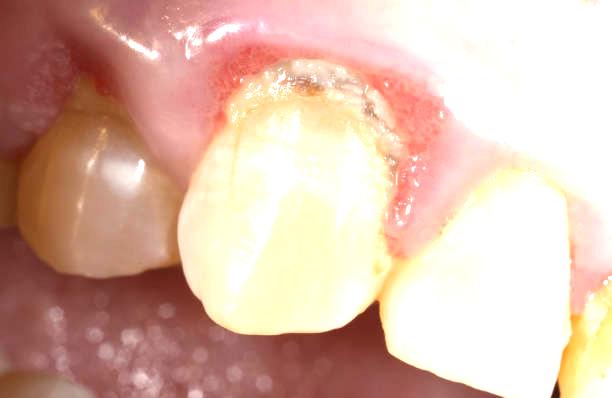
Condition: Calculus